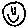
Label: smiley face